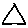
Label: triangle